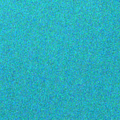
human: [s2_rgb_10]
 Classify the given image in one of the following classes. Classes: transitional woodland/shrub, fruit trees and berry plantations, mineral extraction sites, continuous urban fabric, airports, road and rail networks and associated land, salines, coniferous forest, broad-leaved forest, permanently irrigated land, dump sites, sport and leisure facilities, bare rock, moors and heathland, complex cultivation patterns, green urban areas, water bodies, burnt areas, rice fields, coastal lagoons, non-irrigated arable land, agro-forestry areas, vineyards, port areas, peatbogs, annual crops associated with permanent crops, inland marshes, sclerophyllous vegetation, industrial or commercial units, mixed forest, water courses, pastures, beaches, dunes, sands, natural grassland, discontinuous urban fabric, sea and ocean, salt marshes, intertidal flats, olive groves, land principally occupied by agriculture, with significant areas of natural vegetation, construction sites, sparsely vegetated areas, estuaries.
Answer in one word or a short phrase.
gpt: sea and ocean